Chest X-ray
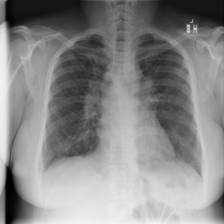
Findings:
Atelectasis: negative
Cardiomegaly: negative
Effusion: negative
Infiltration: negative
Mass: negative
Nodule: negative
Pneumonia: negative
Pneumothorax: negative
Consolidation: negative
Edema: negative
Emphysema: negative
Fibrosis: positive
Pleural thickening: negative
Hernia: negative